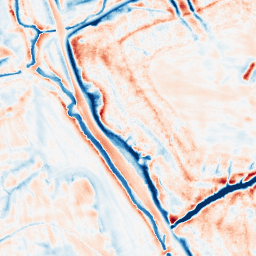
Category: edge_preserving
Decomposition family: bilateral
Decomposition parameters: d: 21
sigma_color: 50
sigma_space: 100
Upsampling method: cubic_catmull_rom
Upsampling parameters: scale: 4
Upsampling scale: 4